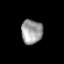
Tissue: prostate
Cell type: Myeloid cells
Senescence score: 0.3338
Nuclear area (px): 507
Mean DAPI intensity: 155.335